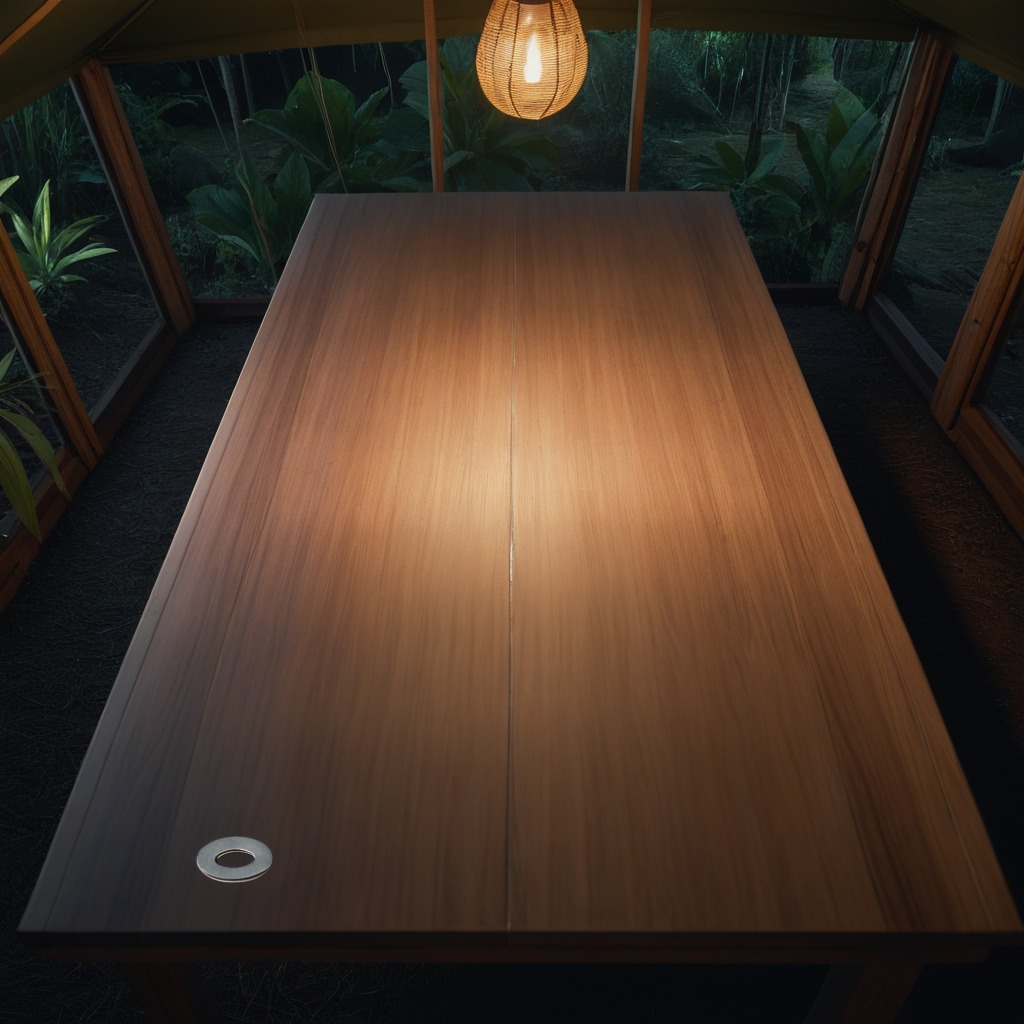
A flat metal washer lying on a wooden table inside a jungle field workshop tent at night dim ambient light soft shadows worn but